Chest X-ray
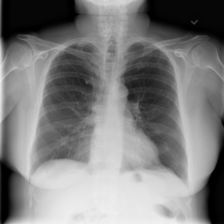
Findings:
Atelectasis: positive
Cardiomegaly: negative
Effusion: negative
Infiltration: negative
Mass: negative
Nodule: negative
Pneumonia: negative
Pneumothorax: negative
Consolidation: negative
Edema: negative
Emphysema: negative
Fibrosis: negative
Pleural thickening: negative
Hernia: negative